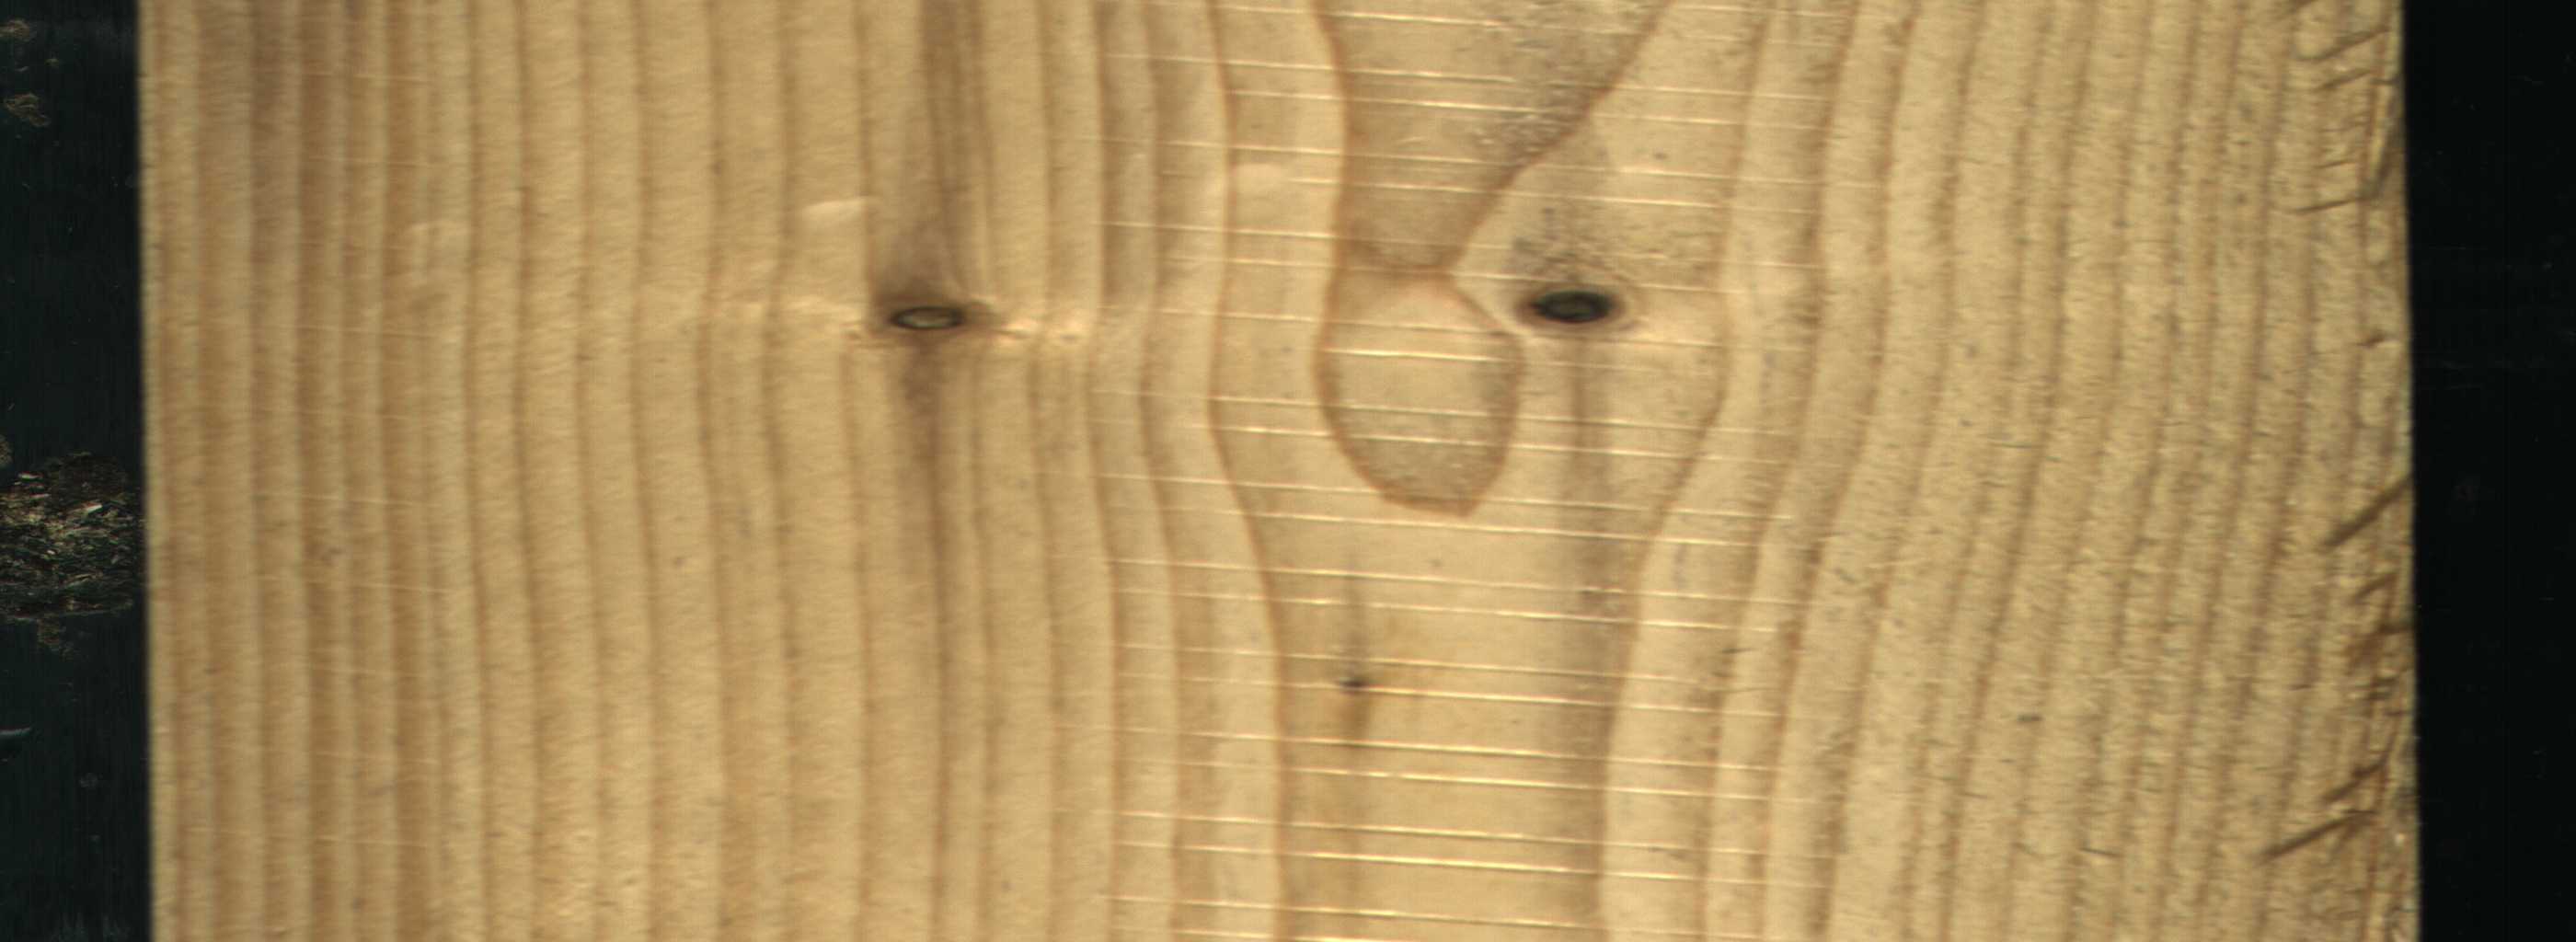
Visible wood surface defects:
Dead_Knot
Dead_Knot